Aerial crown-view tile of a tropical tree (Barro Colorado Island, Panama), acquired 20240918:
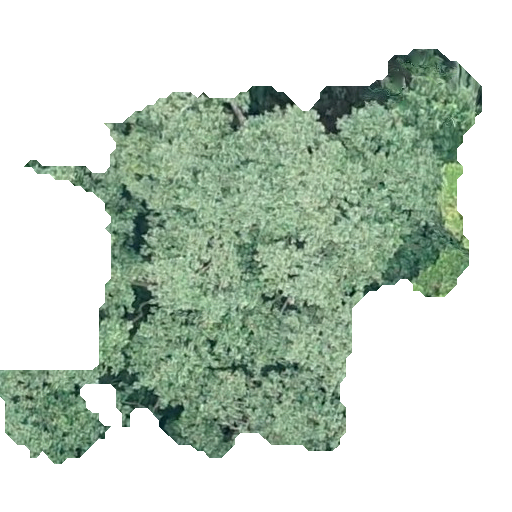
Species: Hieronyma alchorneoides
GBIF accepted scientific name: Hieronyma alchorneoides
Crown area: 181.005 m²